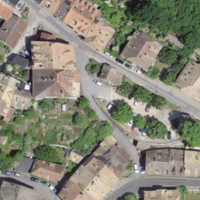
EUNIS habitat code: 54
Species observed at this site:
Grus grus
Cydonia oblonga
Lamium galeobdolon
Melittis melissophyllum